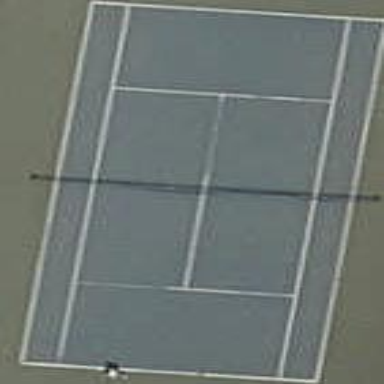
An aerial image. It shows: Tennis court on pitch.